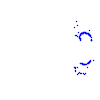
Particle: kaon